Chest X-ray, AP view. Patient: 66 years old, sex M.
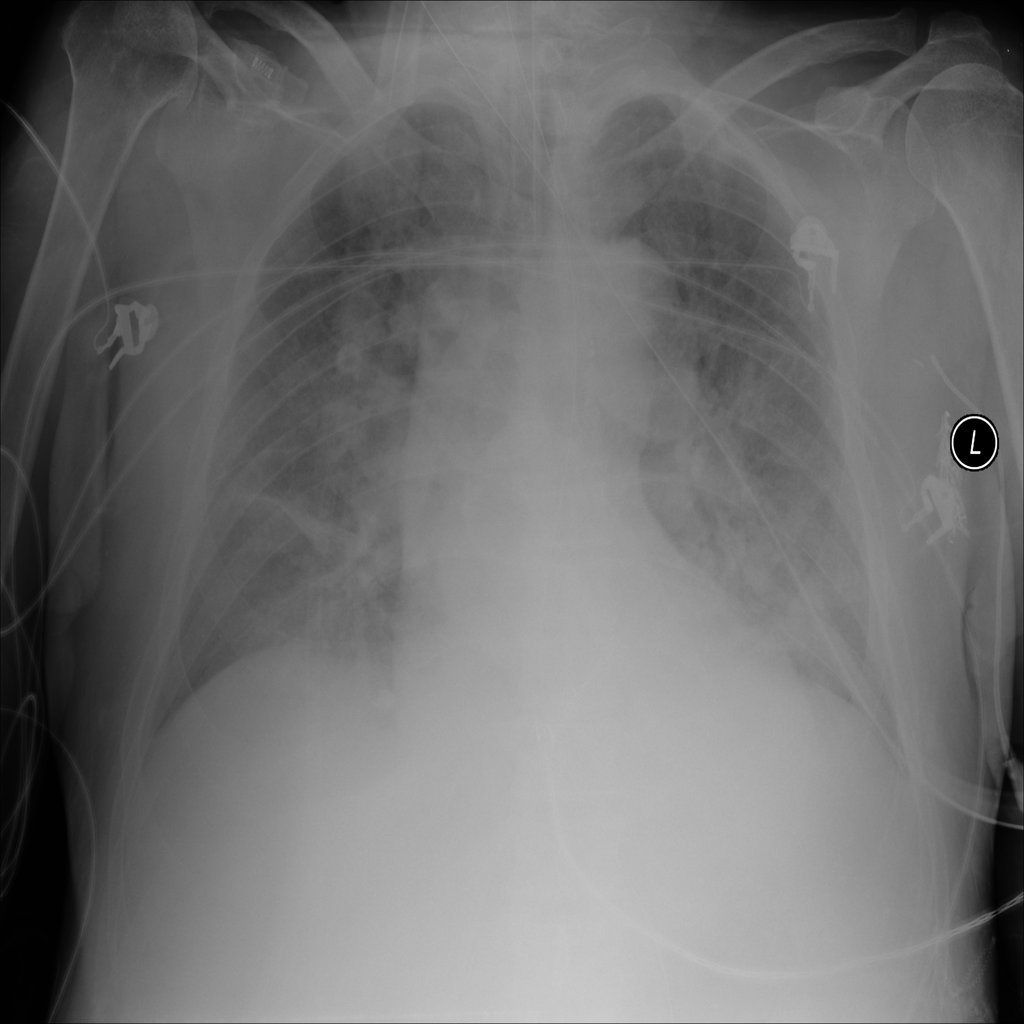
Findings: Atelectasis, Infiltration